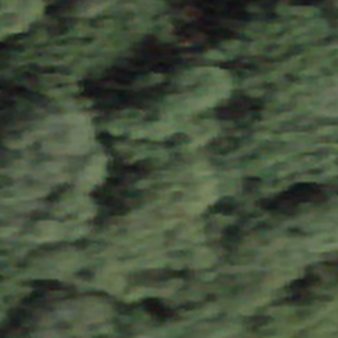
Label: other